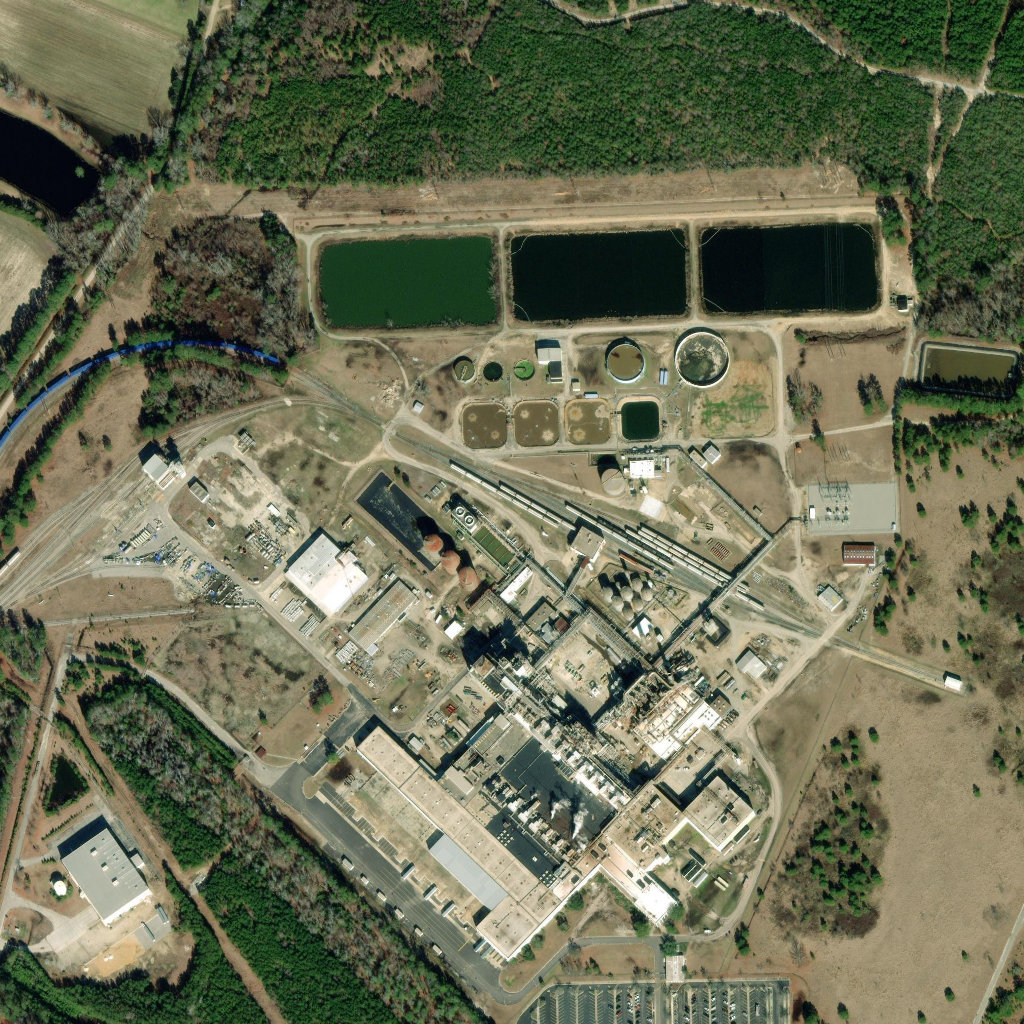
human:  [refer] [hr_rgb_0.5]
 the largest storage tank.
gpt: <box>[[58, 45, 61, 48, 0]]</box>

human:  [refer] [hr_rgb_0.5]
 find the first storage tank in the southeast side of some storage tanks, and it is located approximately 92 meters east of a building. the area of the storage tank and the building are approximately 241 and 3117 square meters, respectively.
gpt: <box>[[44, 55, 46, 57, 0]]</box>

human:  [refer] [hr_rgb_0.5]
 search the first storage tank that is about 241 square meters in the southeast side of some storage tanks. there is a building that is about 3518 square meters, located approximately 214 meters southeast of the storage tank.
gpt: <box>[[44, 55, 46, 56, 0]]</box>